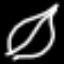
Label: leaf